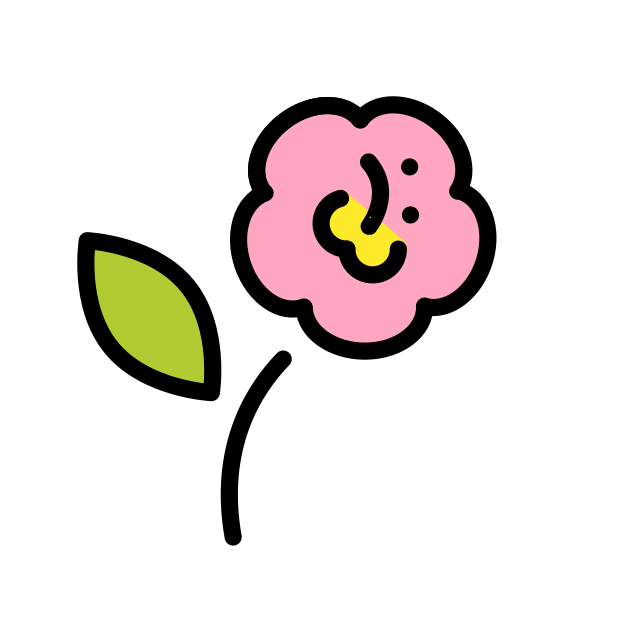
hibiscus